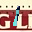
Label: 1